Interaction volume radius: 10 \u00c5
Interaction volume height: 20 \u00c5
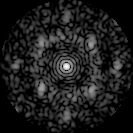
Disorder parameter: 0.6288